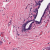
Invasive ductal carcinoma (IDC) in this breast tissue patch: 0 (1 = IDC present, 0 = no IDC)